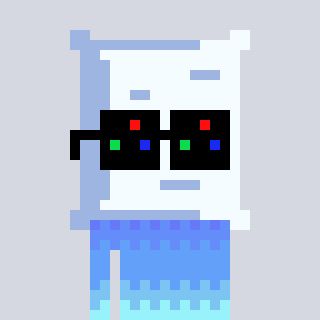
a pixel art character with square black sunglasses, a pillow-shaped head and a magenta-colored body on a cool background